Question: this is driving me NUTS!
I have a website I built that's on AZURE.
I built it in NETBEANS 8.2 like I do with EVERY SITE since 2011.
I uploaded to AZURE via FILEZILLA with no issue. When I got to login, BOOM! I get this error:
Failed to load resource: the server responded with a status of 500 (Internal Server Error)
It's because of AZURE WRAPPING MY SITE with TWO IFRAMES!!! Whiskey Tango Foxtrot???
When I'm on my 1and1 DEDICATED SERVER and NOT a VIRTUALIZED AZURE SERVER, I have ZERO PROBLEMS and no IFRAMES!
PLEASE SOMEONE TELL ME HOW TO GET RID OF THIS ANNOYANCE???
UPDATE: BRANDO, here's the config on Azure for Virtual Directories. It's pretty straight forward and I get an iFRAME!!! Azure "IS" doing this!!
<URL>
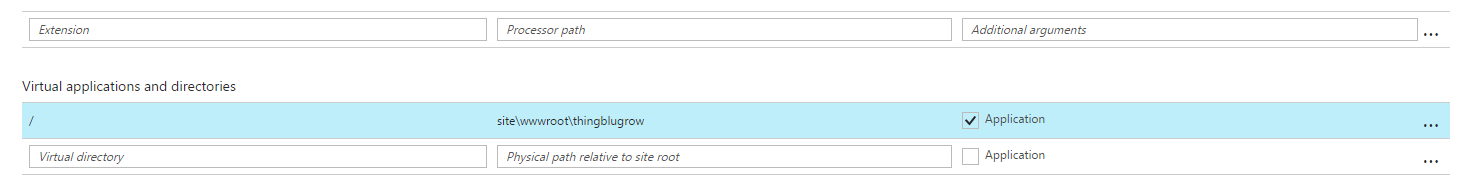
Answer: Azure web app will not add any codes to your html page.It is just a host platform.
www.thingblugrow.com/www.thingblu.com <--- custom domain, add the frameset
testappinnovyt.azurewebsites.net/thingbluapp.azurewebsites.net <--- azure web site doesn't add the frameset
<URL>
So this issue is not related with azure web app.
So I guess the frame set is added by your custom domain company server or you set the frame by code at some other place(by js) not the azure.
I suggest you could try to connect with your custom domain support and could follow this <URL> to bind the custom domain with your azure web app.